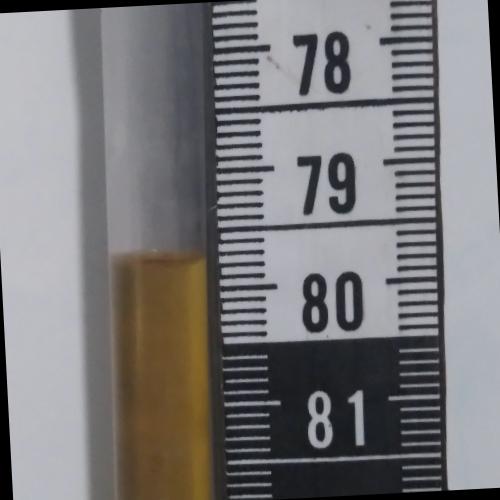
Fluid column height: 79.7 cm